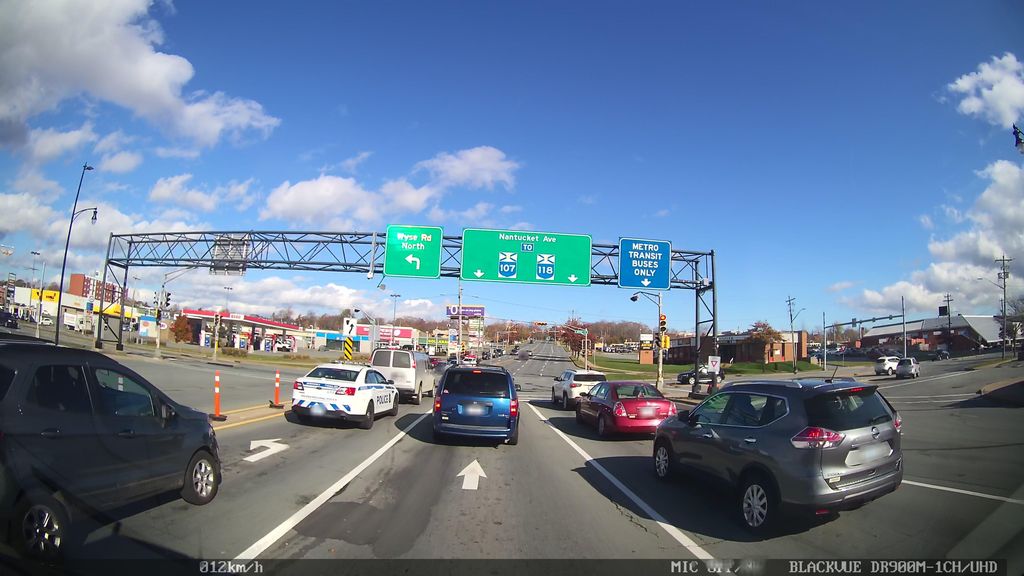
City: halifax